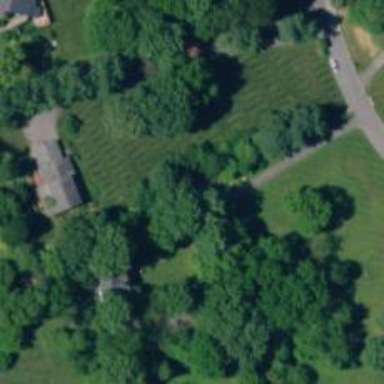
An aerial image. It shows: Driveway.